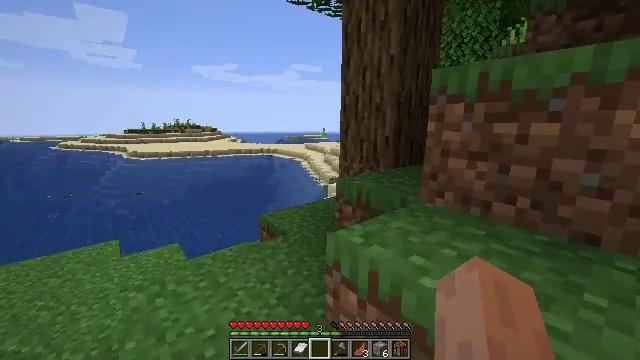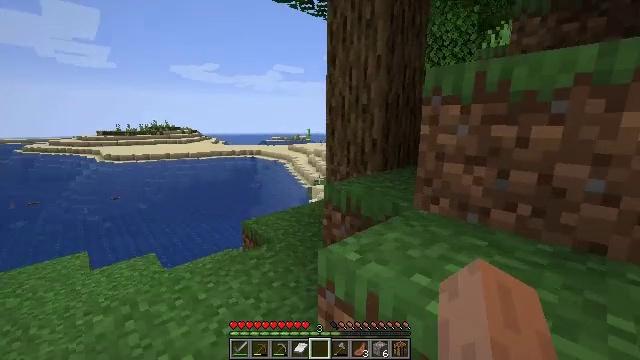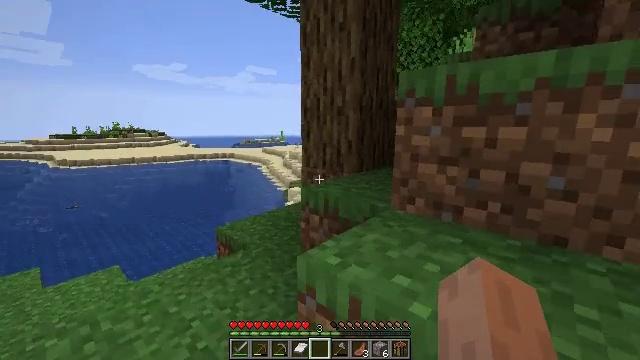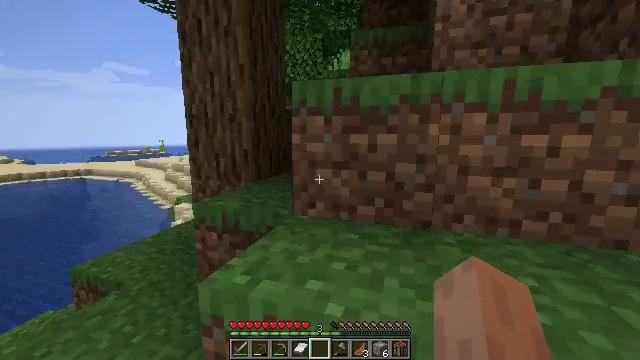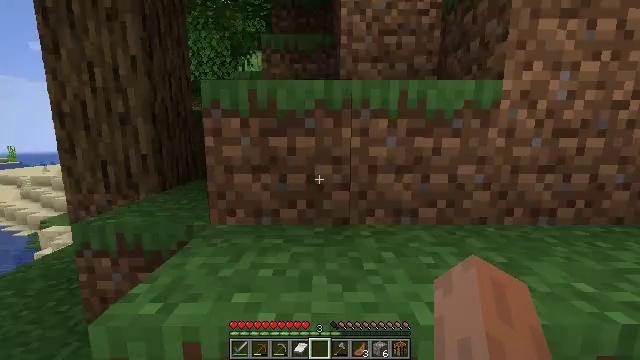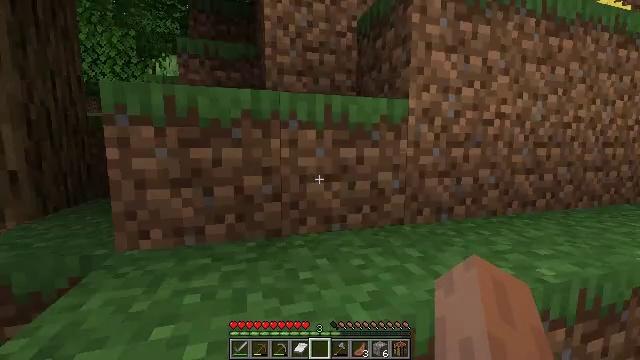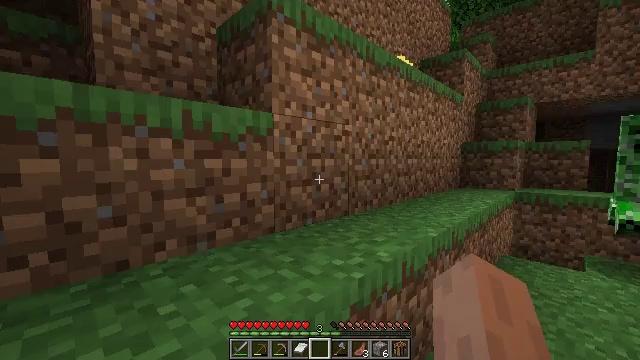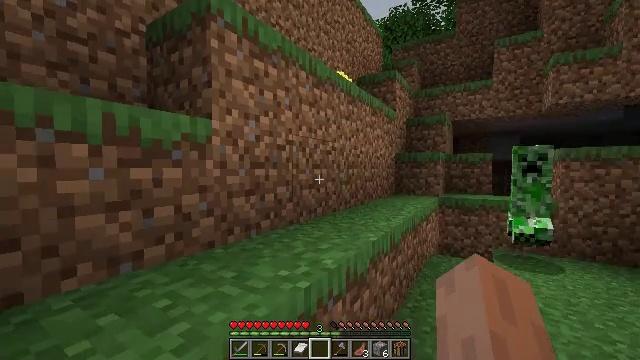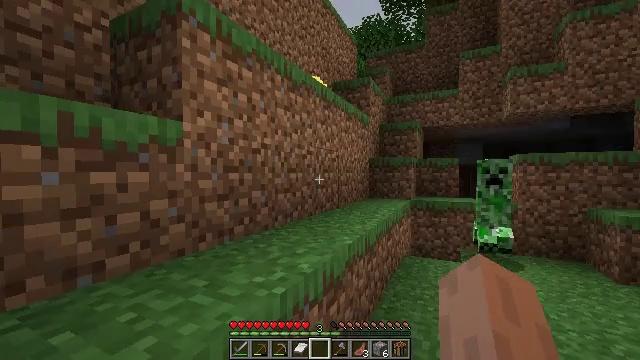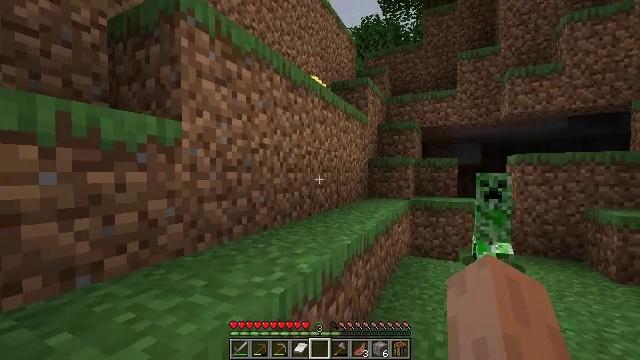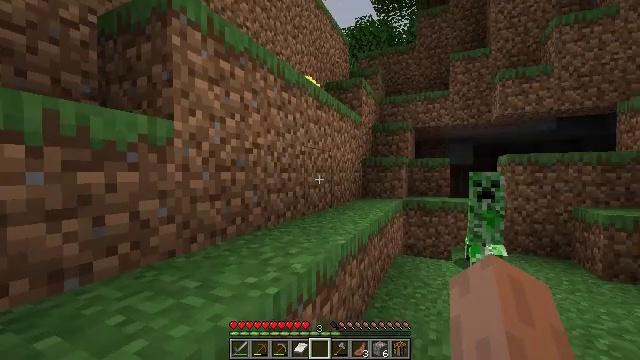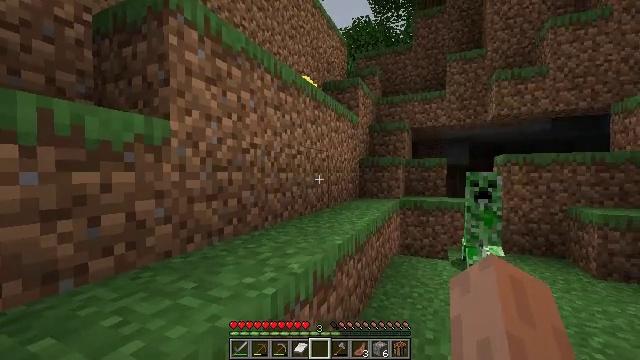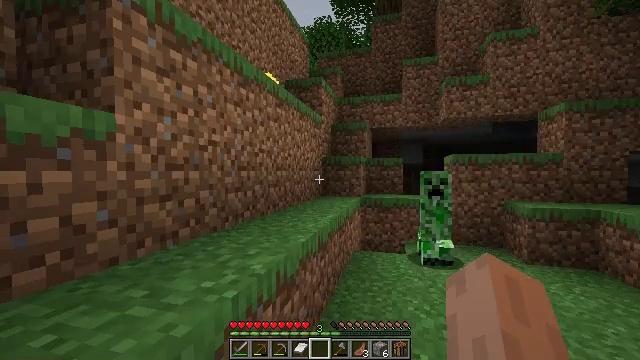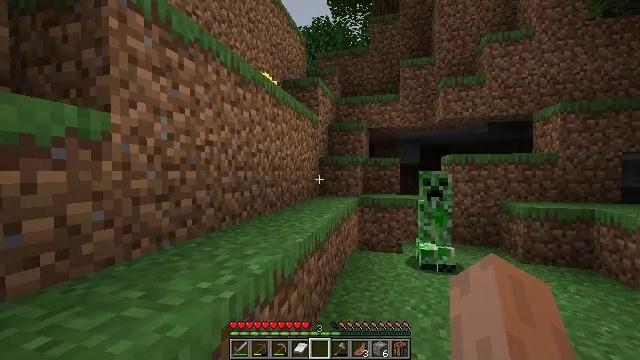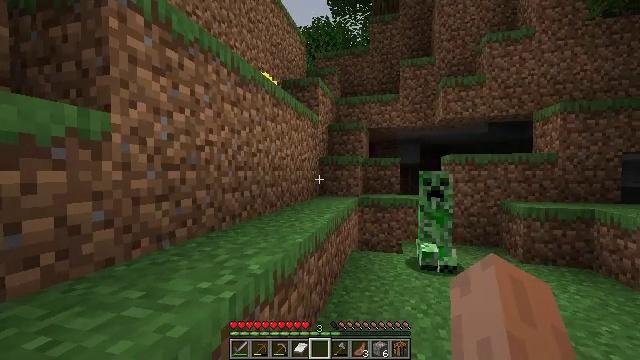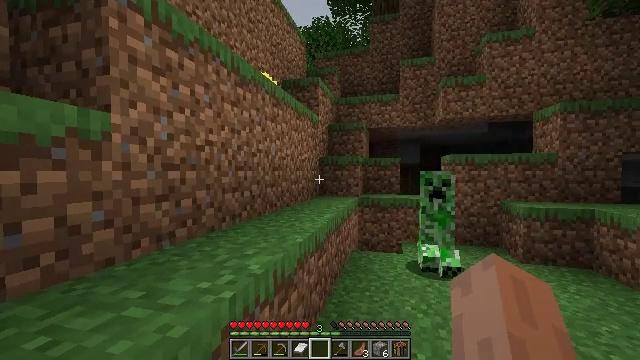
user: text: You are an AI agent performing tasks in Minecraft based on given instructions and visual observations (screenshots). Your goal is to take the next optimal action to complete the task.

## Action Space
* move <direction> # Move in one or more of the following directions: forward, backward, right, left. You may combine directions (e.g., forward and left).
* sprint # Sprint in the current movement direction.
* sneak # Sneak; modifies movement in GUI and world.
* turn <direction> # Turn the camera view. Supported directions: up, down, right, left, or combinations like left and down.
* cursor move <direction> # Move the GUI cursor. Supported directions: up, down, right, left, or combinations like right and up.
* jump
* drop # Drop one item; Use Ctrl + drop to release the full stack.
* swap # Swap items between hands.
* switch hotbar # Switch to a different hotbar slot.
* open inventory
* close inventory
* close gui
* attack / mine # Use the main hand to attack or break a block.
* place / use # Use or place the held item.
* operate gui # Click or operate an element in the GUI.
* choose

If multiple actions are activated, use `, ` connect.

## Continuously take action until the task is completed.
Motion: motion action
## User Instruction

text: Collect sugar cane near water sources.
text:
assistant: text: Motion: turn right
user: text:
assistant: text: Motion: turn right
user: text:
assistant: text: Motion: turn right and up
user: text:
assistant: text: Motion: turn right
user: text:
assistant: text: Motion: turn right and up
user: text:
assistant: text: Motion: turn right and up
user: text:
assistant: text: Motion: turn right and up
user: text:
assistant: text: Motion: turn right
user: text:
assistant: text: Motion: no_op
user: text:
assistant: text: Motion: turn right
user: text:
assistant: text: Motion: no_op
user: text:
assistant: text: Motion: turn right
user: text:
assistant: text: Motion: no_op
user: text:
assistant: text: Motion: no_op
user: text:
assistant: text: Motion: no_op
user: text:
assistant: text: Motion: no_op
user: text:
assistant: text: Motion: no_op
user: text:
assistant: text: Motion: no_op
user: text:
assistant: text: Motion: no_op
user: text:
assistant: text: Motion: turn left and down
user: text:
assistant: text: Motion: turn left
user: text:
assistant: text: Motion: move forward, turn left
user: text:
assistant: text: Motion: move forward, turn left
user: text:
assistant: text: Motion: move forward, turn left
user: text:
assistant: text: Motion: move forward
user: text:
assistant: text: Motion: move forward
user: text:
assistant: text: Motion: move forward, jump
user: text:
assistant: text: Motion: move forward, jump
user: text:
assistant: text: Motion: move forward, jump
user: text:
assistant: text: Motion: move forward, jump